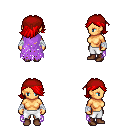
a pixel art fantasy rpg character, female body template, human, tanned skin, maroon tattered cape, white pants, red swoop hairstyle, red bandana, white cloth bandages, brown shoes, four views (front, back, left, right), 2x2 character sprite sheet, small pixel art, hard edges, no anti-aliasing